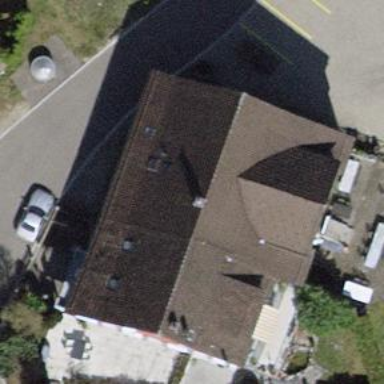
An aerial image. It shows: Restaurant.